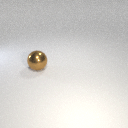
large brown metal sphere